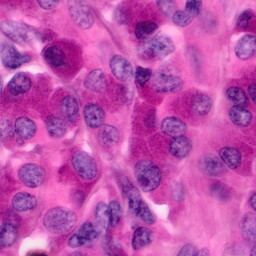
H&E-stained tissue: Pancreatic